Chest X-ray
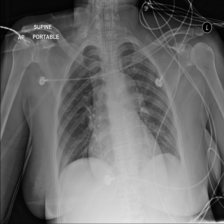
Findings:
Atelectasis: negative
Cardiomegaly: negative
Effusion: negative
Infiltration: negative
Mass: negative
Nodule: negative
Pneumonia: negative
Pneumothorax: negative
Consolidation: negative
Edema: negative
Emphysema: negative
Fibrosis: negative
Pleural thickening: negative
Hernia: negative